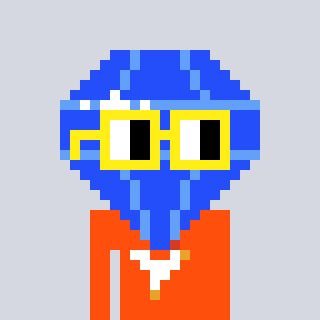
a pixel art character with square yellow glasses, a blue diamond-shaped head and a orange-colored body on a cool background